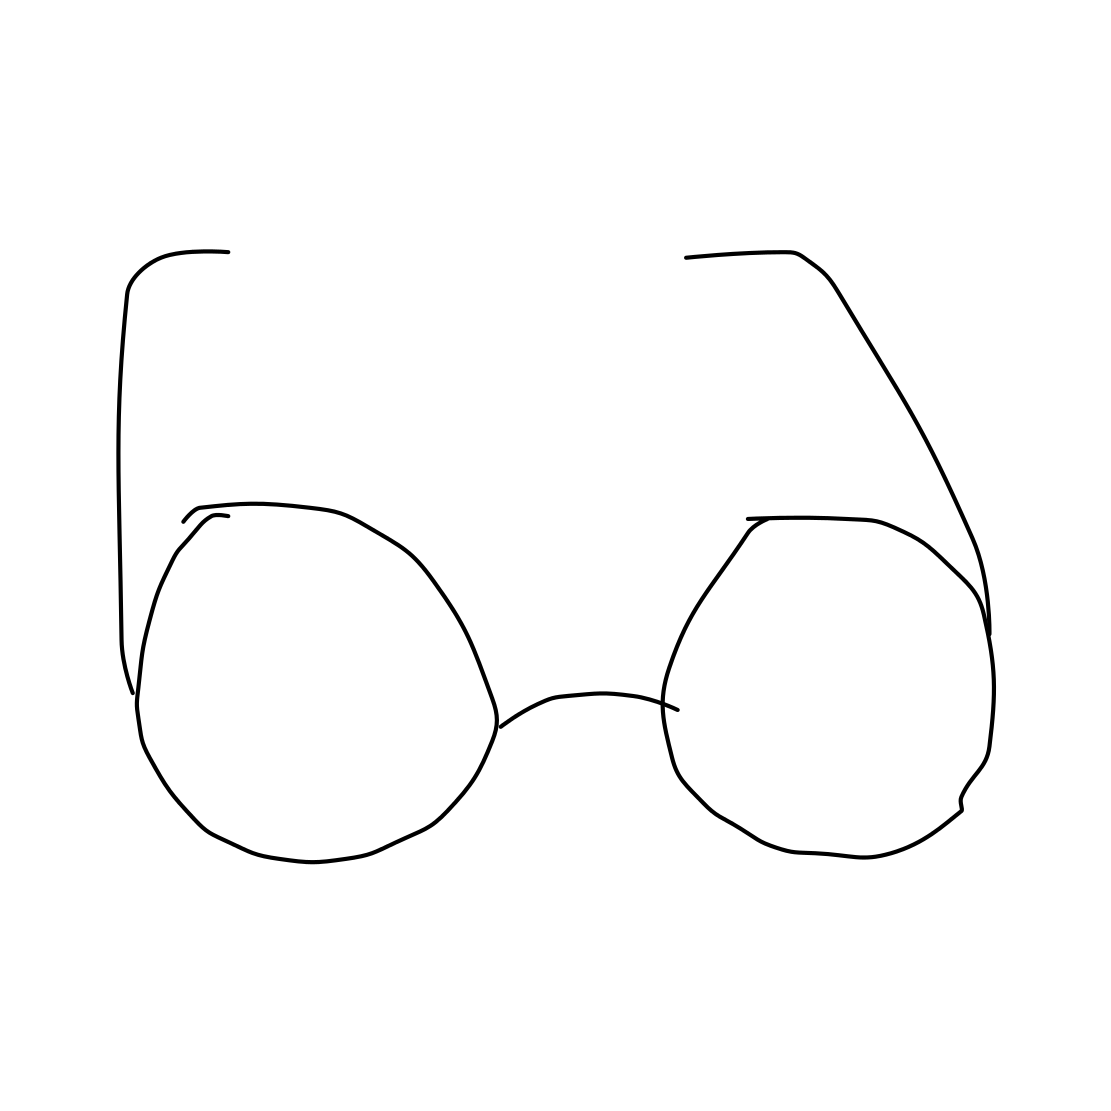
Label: eyeglasses